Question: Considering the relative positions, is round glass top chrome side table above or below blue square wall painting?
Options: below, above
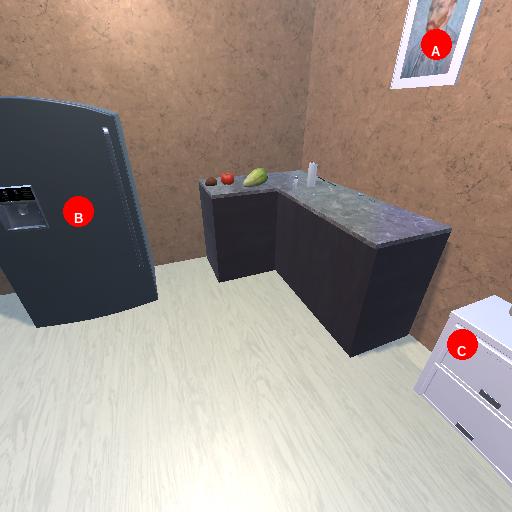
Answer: below